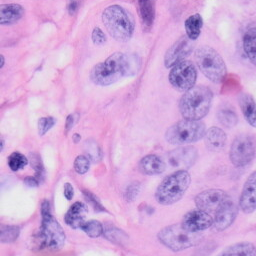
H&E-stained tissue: Skin